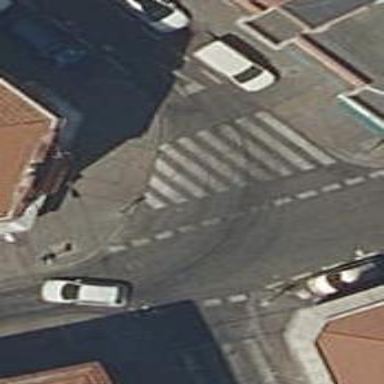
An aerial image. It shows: Uncontrolled zebra crossing on the road.